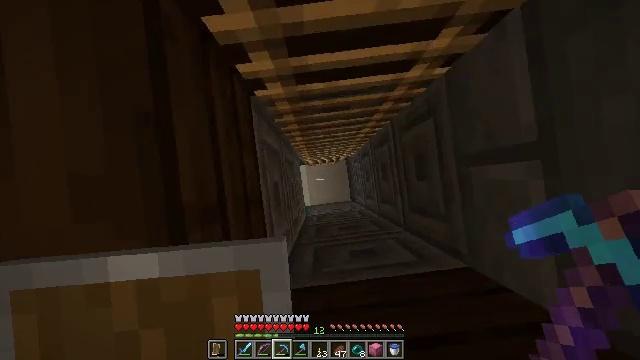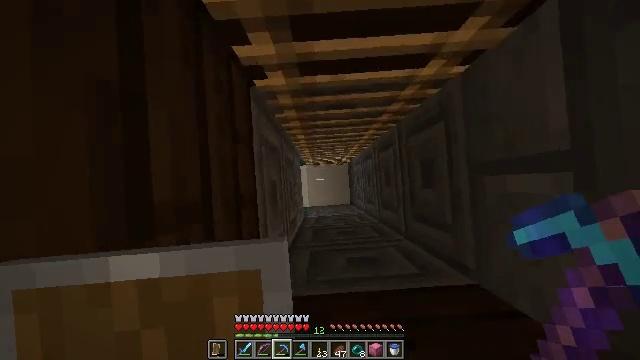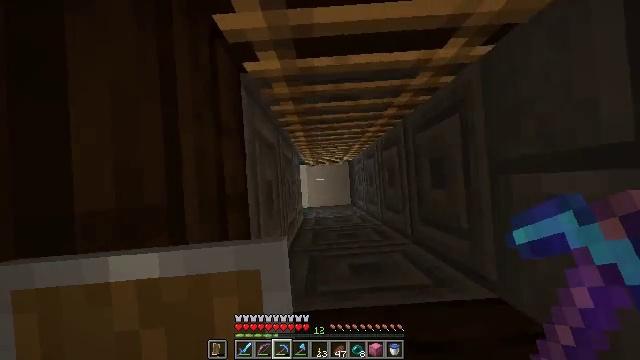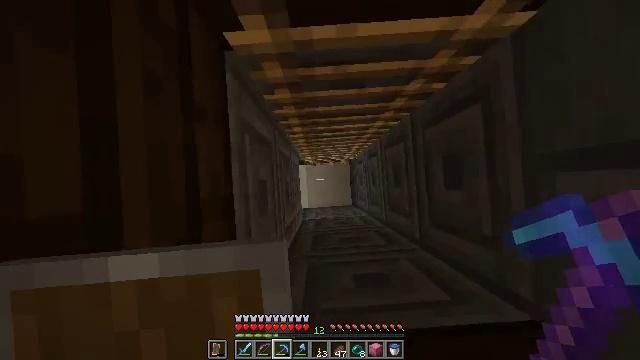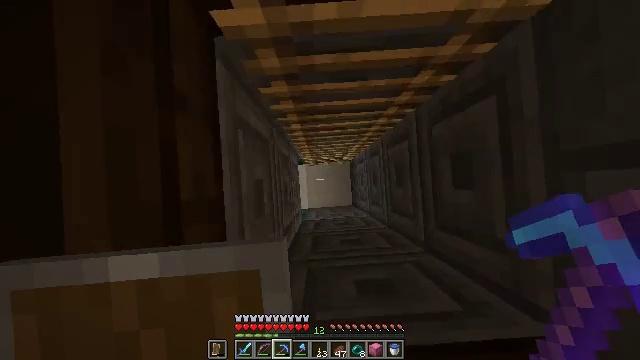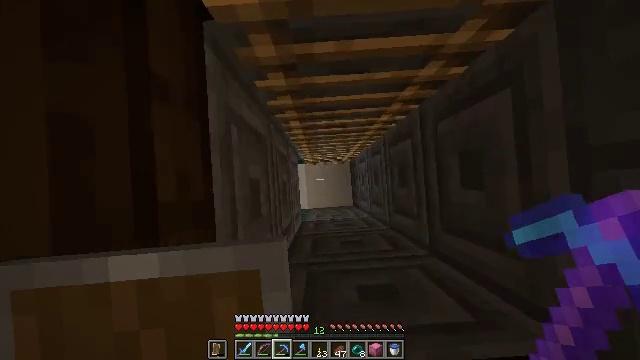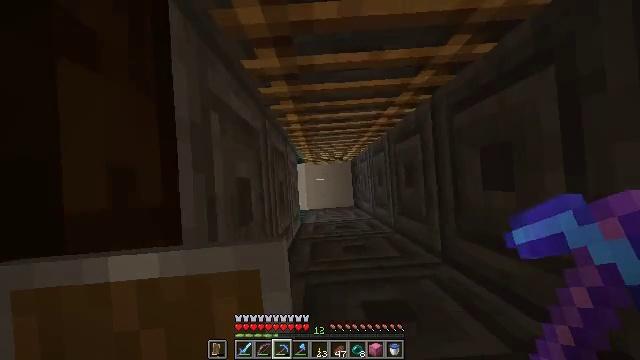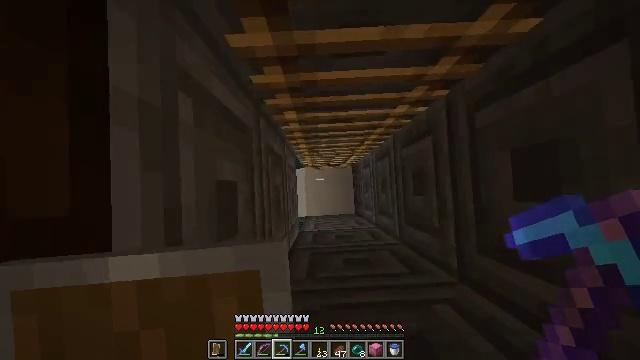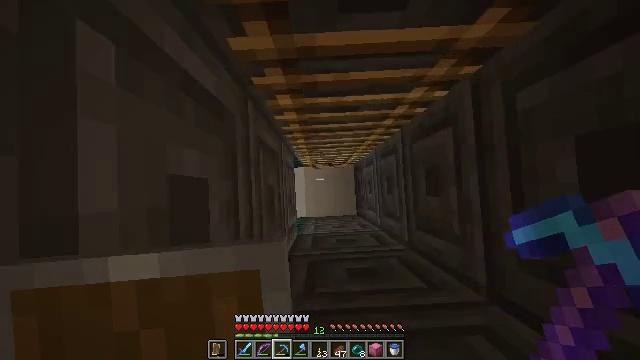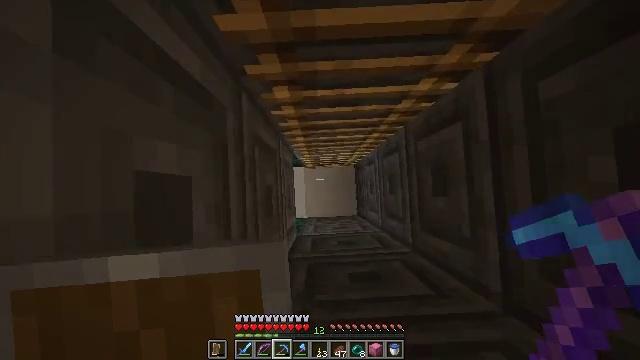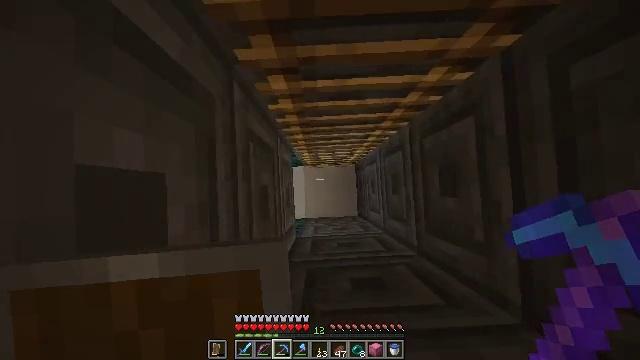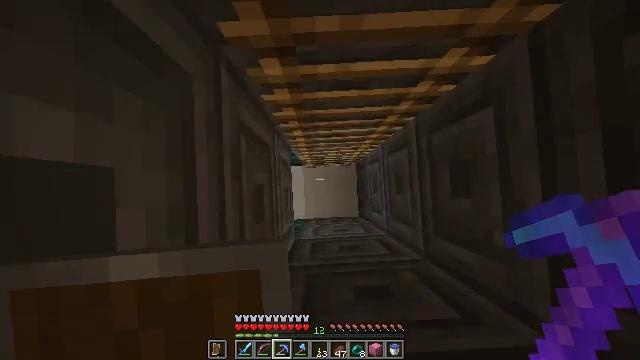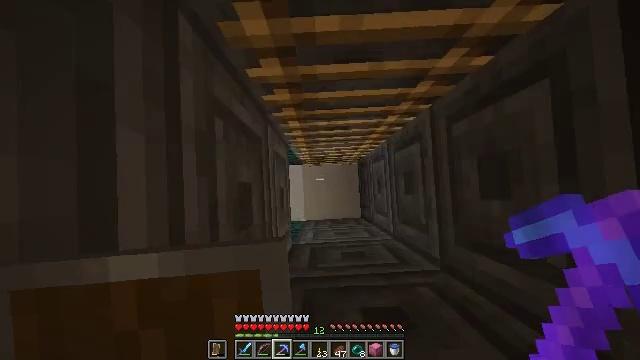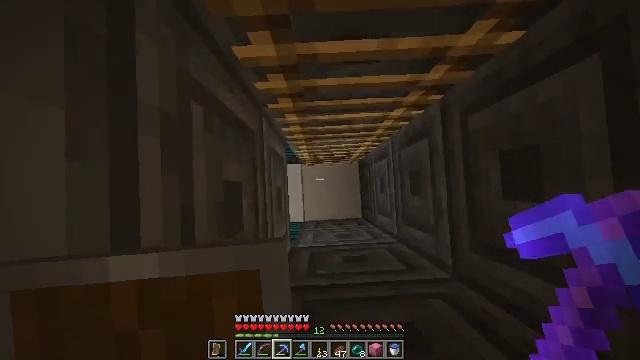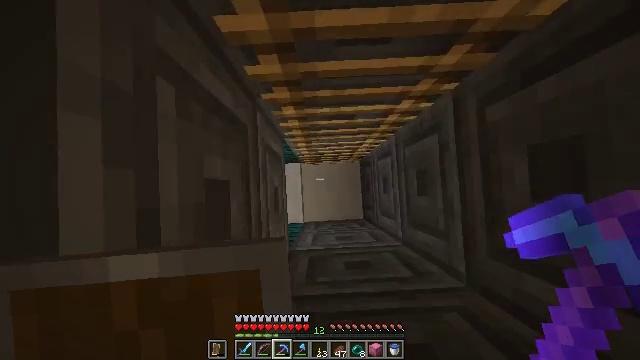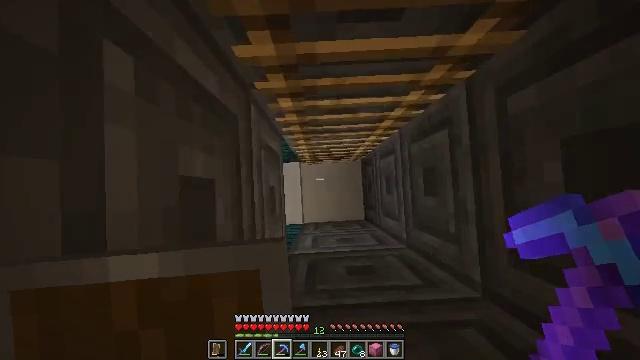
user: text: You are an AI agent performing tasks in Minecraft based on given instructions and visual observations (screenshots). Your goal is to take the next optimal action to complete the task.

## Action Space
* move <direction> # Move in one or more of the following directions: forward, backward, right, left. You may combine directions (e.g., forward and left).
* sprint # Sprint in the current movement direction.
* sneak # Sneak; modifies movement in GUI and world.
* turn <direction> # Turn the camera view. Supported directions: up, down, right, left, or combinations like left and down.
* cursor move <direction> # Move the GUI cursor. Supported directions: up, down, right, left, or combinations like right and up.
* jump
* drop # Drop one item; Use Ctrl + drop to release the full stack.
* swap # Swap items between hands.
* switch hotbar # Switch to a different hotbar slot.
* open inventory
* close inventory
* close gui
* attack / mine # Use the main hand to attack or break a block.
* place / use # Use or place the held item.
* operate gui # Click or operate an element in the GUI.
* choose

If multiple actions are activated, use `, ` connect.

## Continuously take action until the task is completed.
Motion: motion action
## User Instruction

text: Mine nether wart from its patch.
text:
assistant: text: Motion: turn left
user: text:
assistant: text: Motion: no_op
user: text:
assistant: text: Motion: no_op
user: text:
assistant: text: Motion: no_op
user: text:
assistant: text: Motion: no_op
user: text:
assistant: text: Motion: no_op
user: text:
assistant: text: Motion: turn up
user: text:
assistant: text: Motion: no_op
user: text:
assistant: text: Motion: no_op
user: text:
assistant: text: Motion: no_op
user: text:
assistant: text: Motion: no_op
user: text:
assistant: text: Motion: no_op
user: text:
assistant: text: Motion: no_op
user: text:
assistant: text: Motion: no_op
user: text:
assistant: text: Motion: no_op
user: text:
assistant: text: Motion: no_op
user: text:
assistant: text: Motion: no_op
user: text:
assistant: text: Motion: no_op
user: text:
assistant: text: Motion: turn right
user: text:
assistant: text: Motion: turn right
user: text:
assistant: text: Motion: turn left and down
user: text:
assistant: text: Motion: turn left and down
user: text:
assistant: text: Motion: turn left and down
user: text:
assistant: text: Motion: turn left
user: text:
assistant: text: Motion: turn left and up
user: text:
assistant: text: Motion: turn left and up
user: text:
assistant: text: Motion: turn left and up
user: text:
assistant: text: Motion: turn left and up
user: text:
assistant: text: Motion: turn left and up
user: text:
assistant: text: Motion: turn left and up